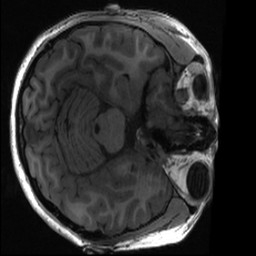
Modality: T1w
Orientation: axial
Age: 19
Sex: female